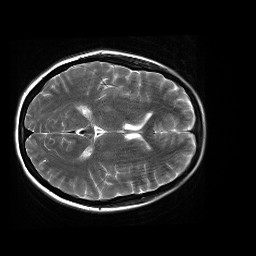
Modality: T2w
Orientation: axial
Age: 23
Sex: female
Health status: healthy
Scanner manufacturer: siemens
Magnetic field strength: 3 T
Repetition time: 4.01 s
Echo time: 0.116 s